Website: apple
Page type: customer-info-address
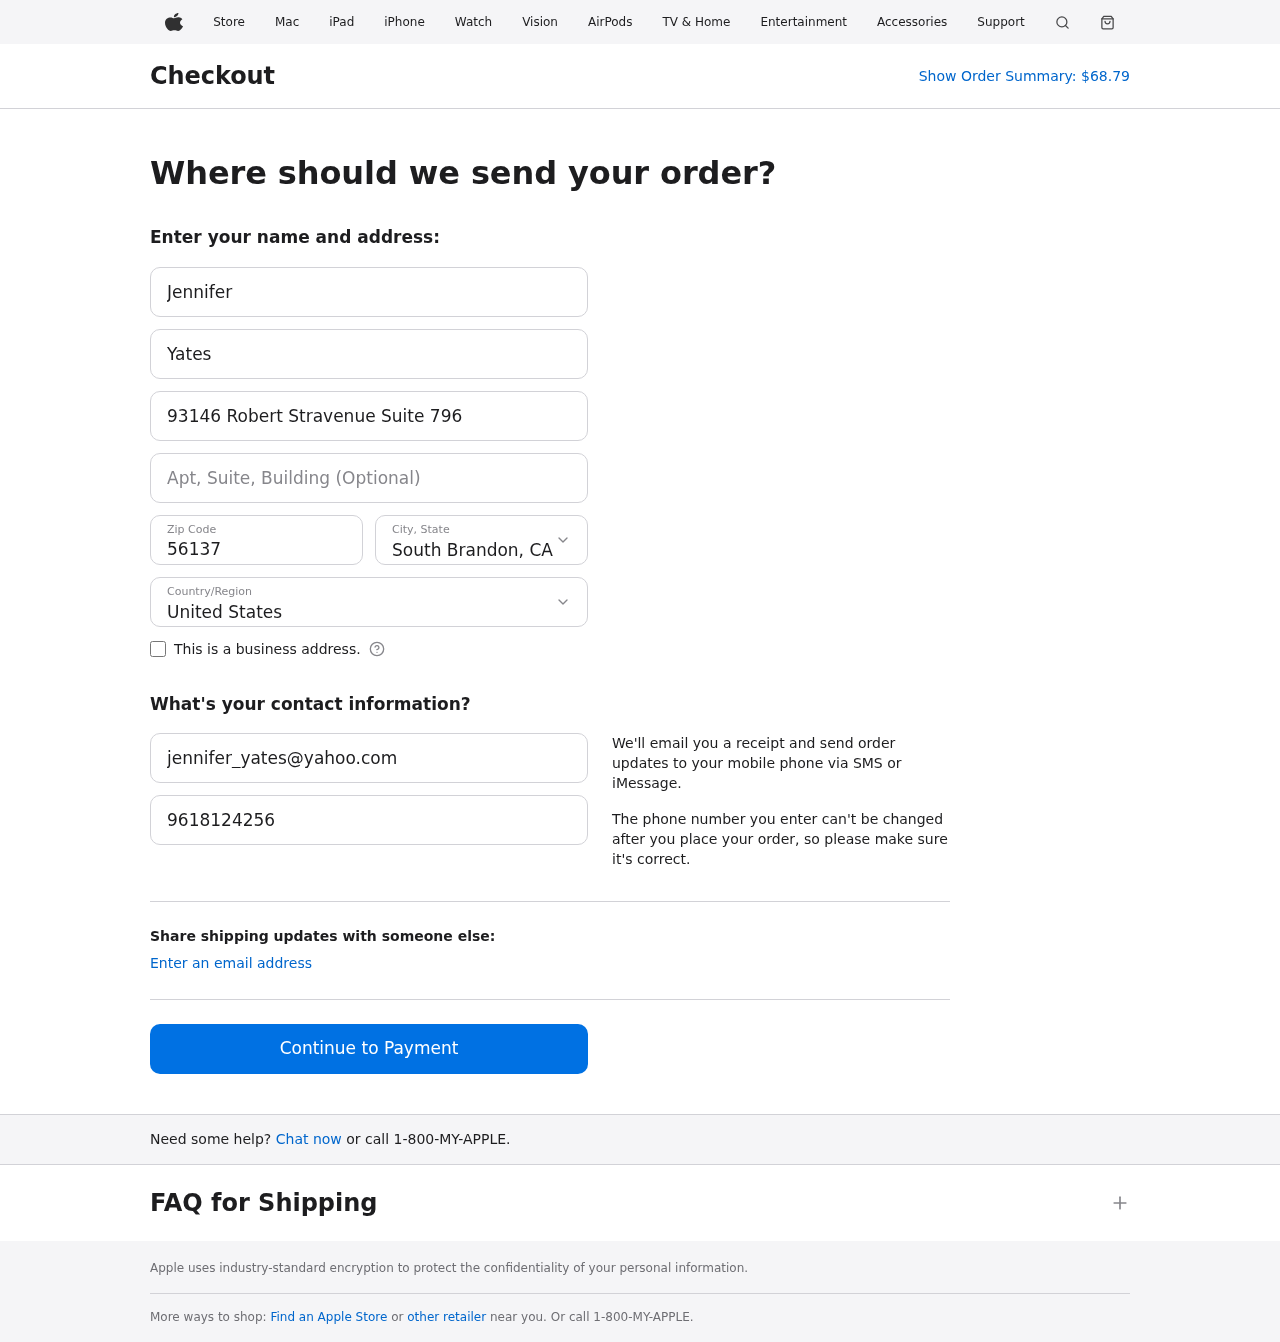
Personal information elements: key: PII_CITY_STATE
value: South Brandon, CA
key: PII_COUNTRY
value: United States
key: PII_EMAIL
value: jennifer_yates@yahoo.com
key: PII_FIRSTNAME
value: Jennifer
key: PII_LASTNAME
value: Yates
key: PII_PHONE
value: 9618124256
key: PII_POSTCODE
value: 56137
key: PII_STREET
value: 93146 Robert Stravenue Suite 796
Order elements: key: ORDER_TOTAL
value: $68.79